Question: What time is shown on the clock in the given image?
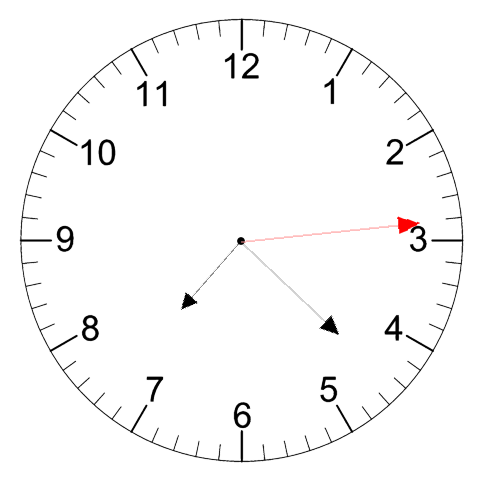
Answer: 07:22:14